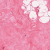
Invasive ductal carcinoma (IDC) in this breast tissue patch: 0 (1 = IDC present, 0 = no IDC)